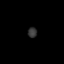
Tissue: lung
Cell type: Endothelial cells
Senescence score: 0.5486
Nuclear area (px): 89
Mean DAPI intensity: 54.169